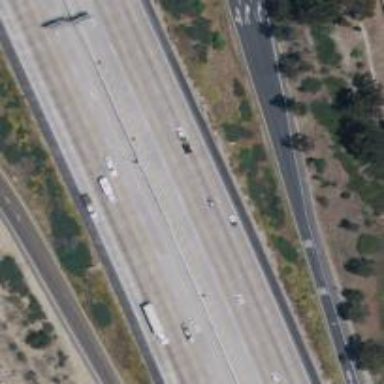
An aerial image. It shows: Motorway.